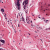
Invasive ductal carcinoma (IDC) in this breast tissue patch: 0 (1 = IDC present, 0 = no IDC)